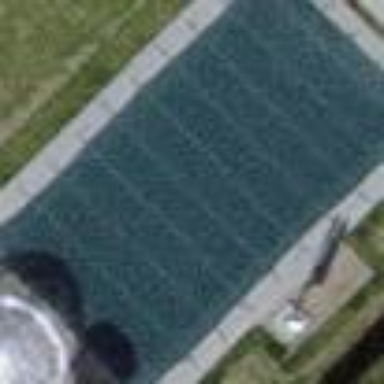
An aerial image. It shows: Swimming pool located in leisure land.